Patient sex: F
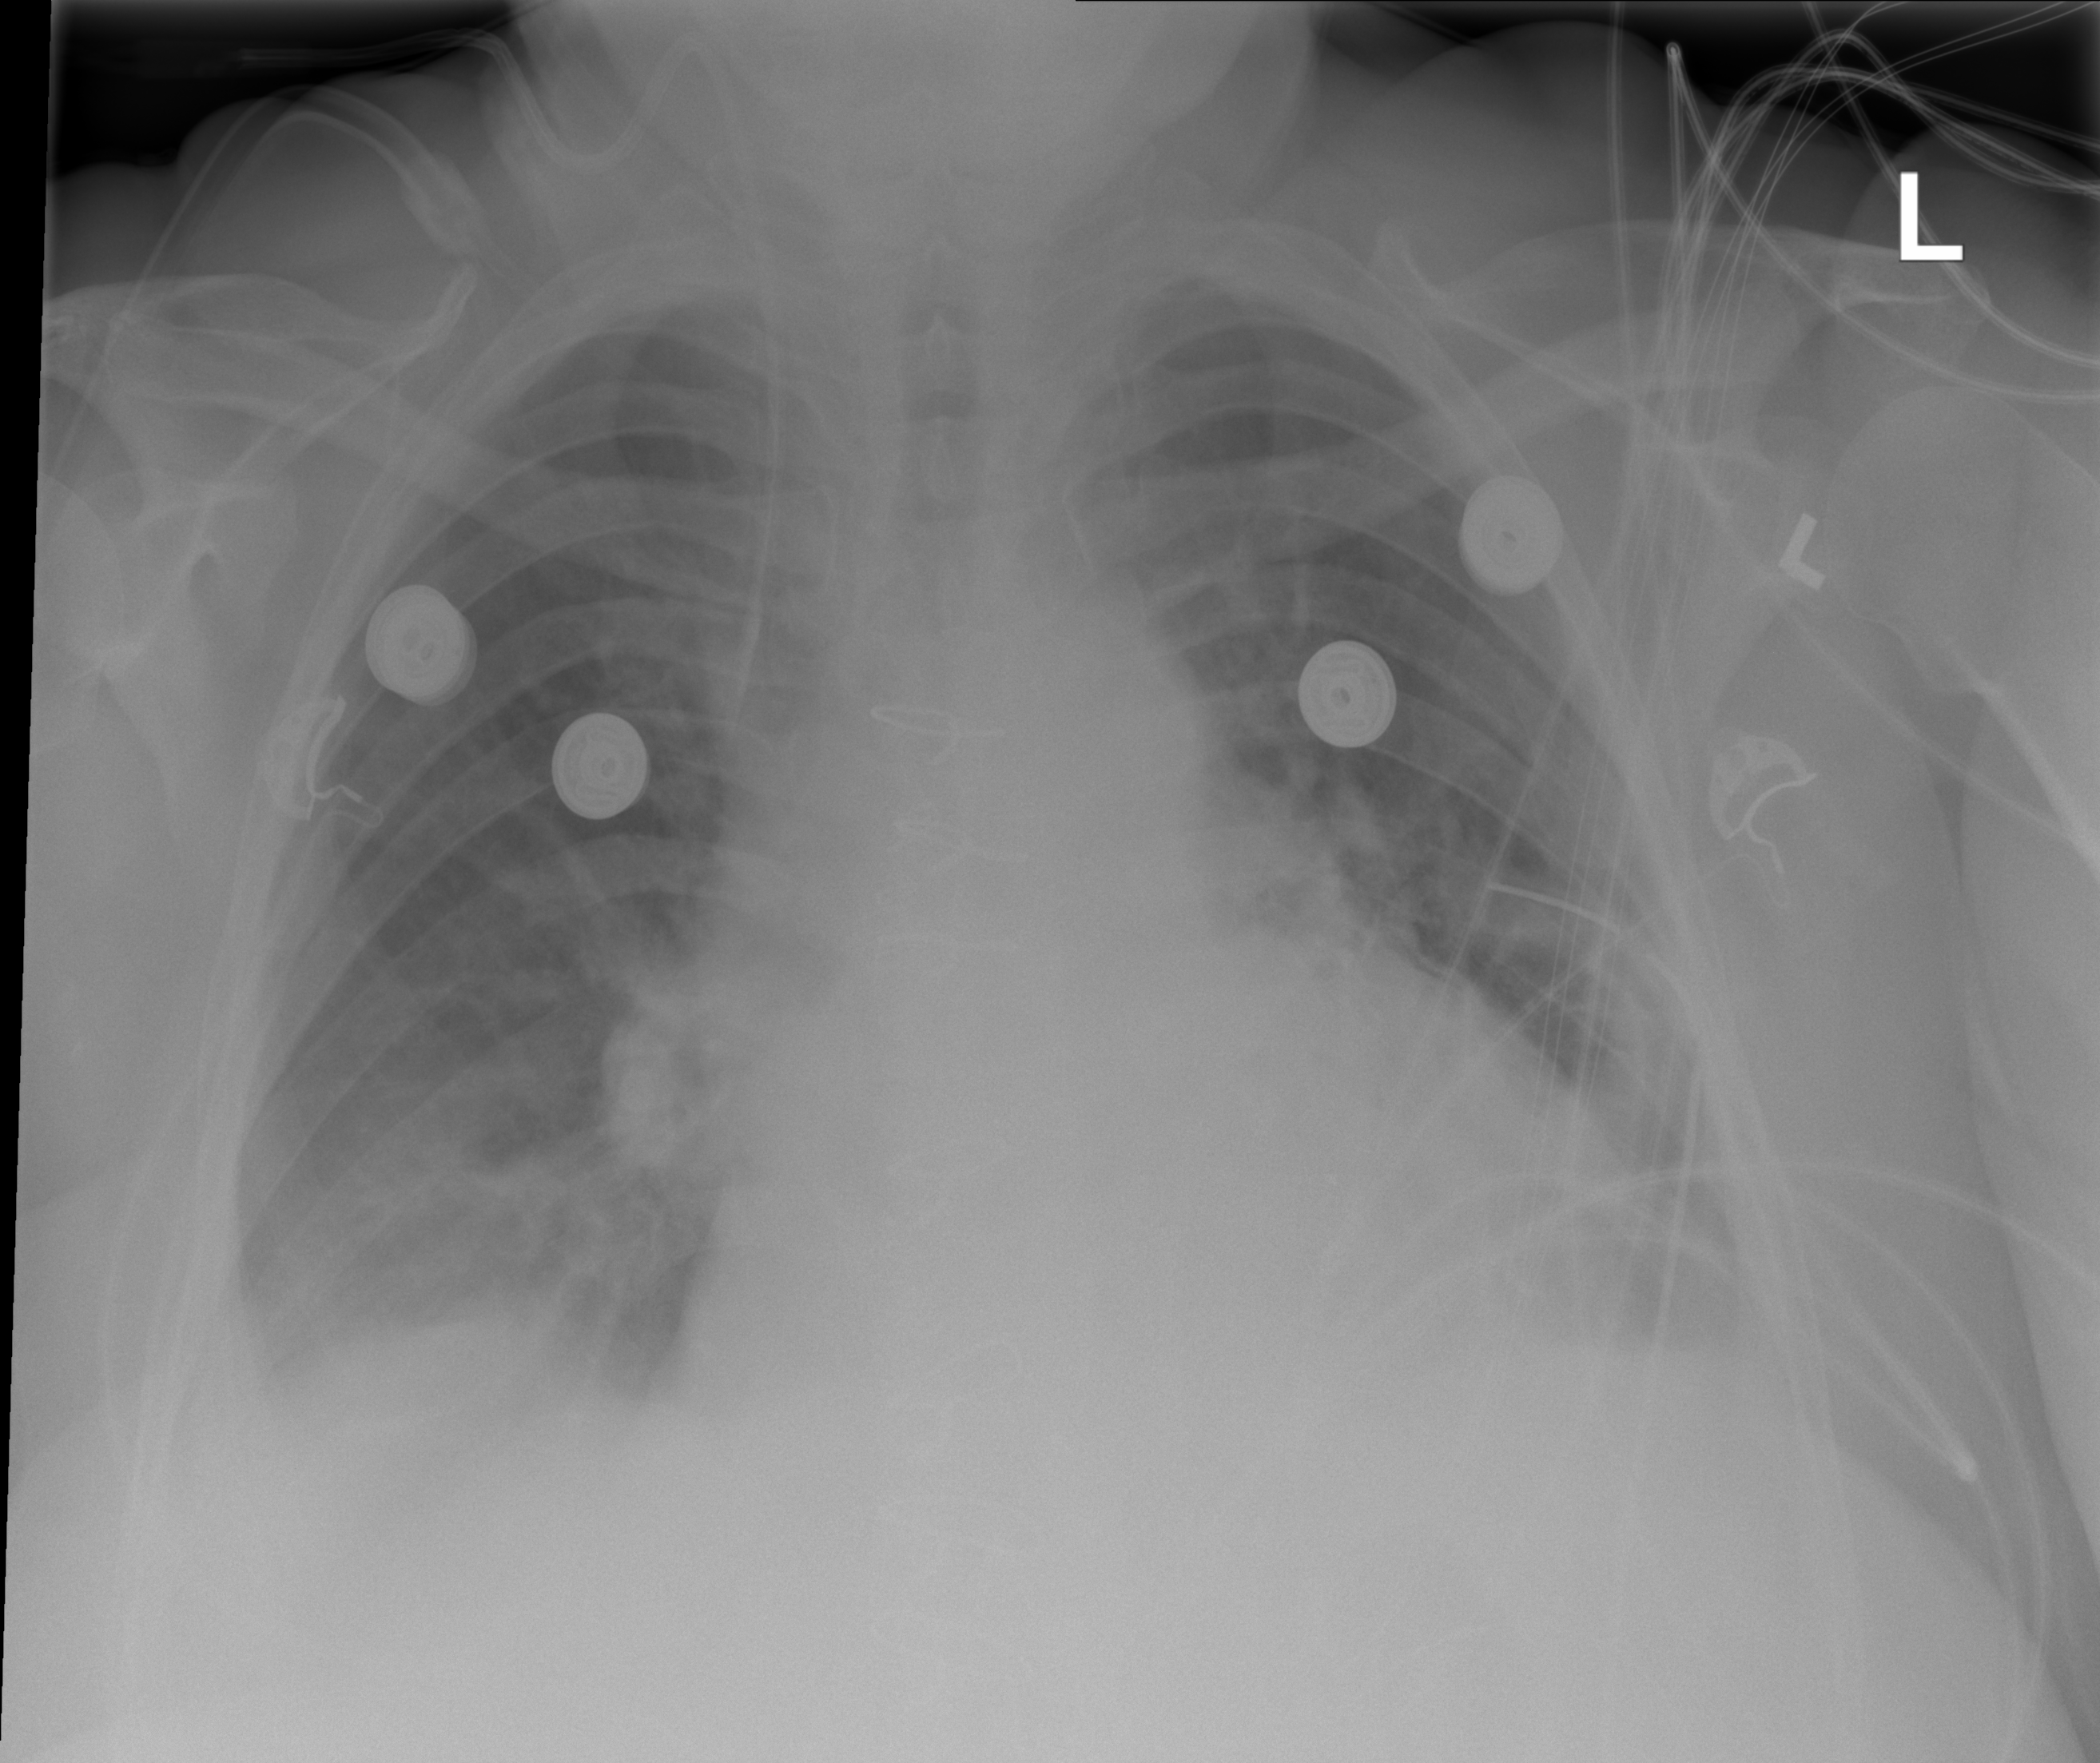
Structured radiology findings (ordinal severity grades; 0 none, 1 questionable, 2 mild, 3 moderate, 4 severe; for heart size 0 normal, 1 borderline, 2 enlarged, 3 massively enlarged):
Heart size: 2
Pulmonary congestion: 2
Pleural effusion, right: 2
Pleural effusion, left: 2
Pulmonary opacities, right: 0
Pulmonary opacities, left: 0
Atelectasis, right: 2
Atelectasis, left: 2